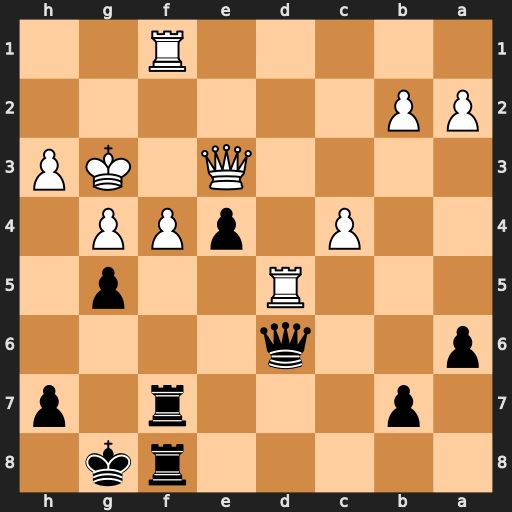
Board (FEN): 5rk1/1p3r1p/p2q4/3R2p1/2P1pPP1/4Q1KP/PP6/5R2
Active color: b
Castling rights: -
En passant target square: -
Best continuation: gxf4+ Rxf4 Qxf4+ Qxf4 Rxf4 Rg5+ Kh8